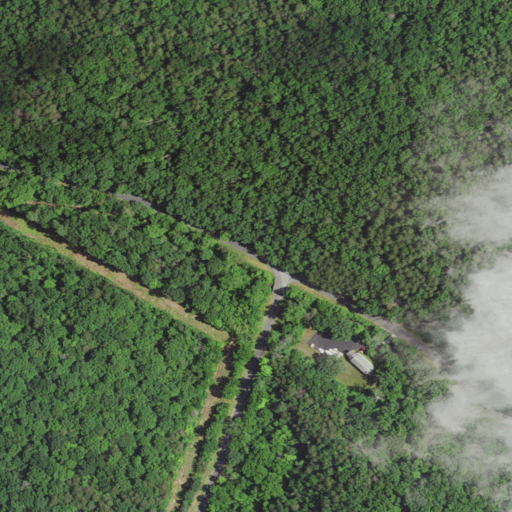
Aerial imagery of valley in Virginia named Basin Hollow containing deciduous forest, mixed forest, open development, and low intensity development